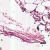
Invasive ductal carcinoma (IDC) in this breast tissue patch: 0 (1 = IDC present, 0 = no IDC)